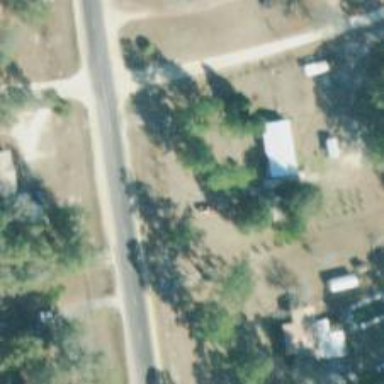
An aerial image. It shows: Driveway.